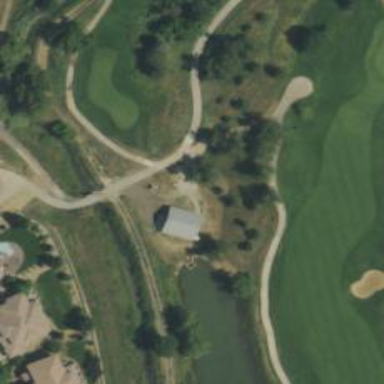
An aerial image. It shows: Golf cartpath track.